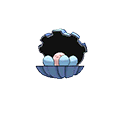
Pok\u00e9mon: clamperl